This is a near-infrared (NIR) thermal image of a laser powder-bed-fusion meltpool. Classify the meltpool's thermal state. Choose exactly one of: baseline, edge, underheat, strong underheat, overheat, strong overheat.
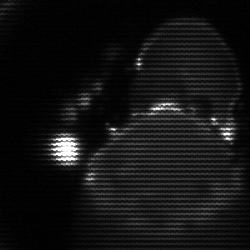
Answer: edge